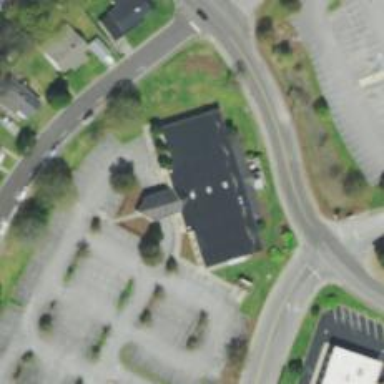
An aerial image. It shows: Clinic.